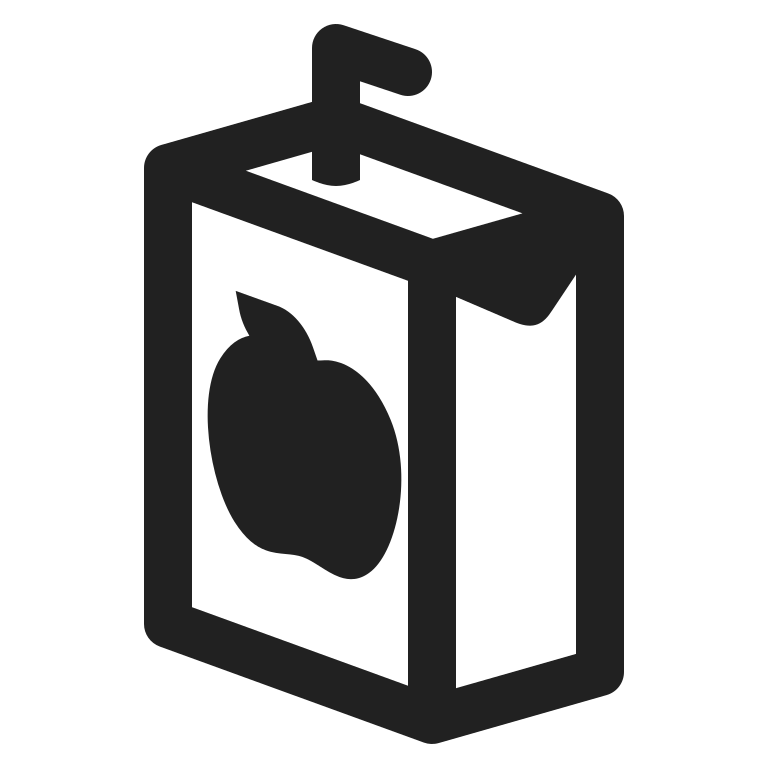
beverage box high contrast